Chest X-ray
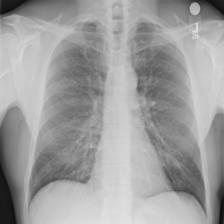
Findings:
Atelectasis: negative
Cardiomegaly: negative
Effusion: negative
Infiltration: negative
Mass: negative
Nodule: negative
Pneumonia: negative
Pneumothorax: negative
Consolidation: negative
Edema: negative
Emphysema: negative
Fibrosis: negative
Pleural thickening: negative
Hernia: negative